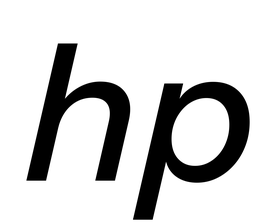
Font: InstrumentSans-Italic_Medium_Italic